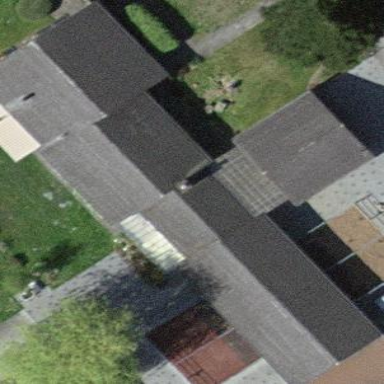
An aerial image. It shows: Farm building.